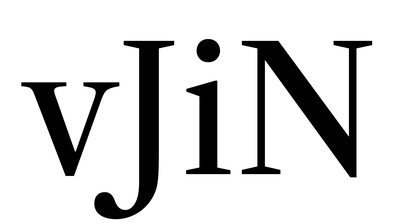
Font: LibreCaslonText_Regular